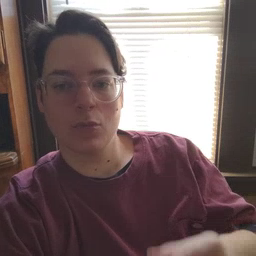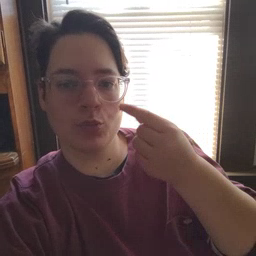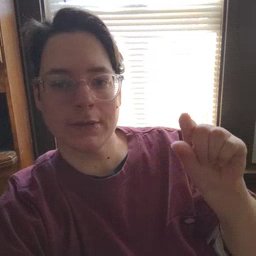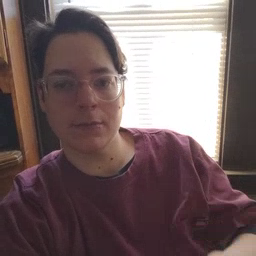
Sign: green